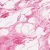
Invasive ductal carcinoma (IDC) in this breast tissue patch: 0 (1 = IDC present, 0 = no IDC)